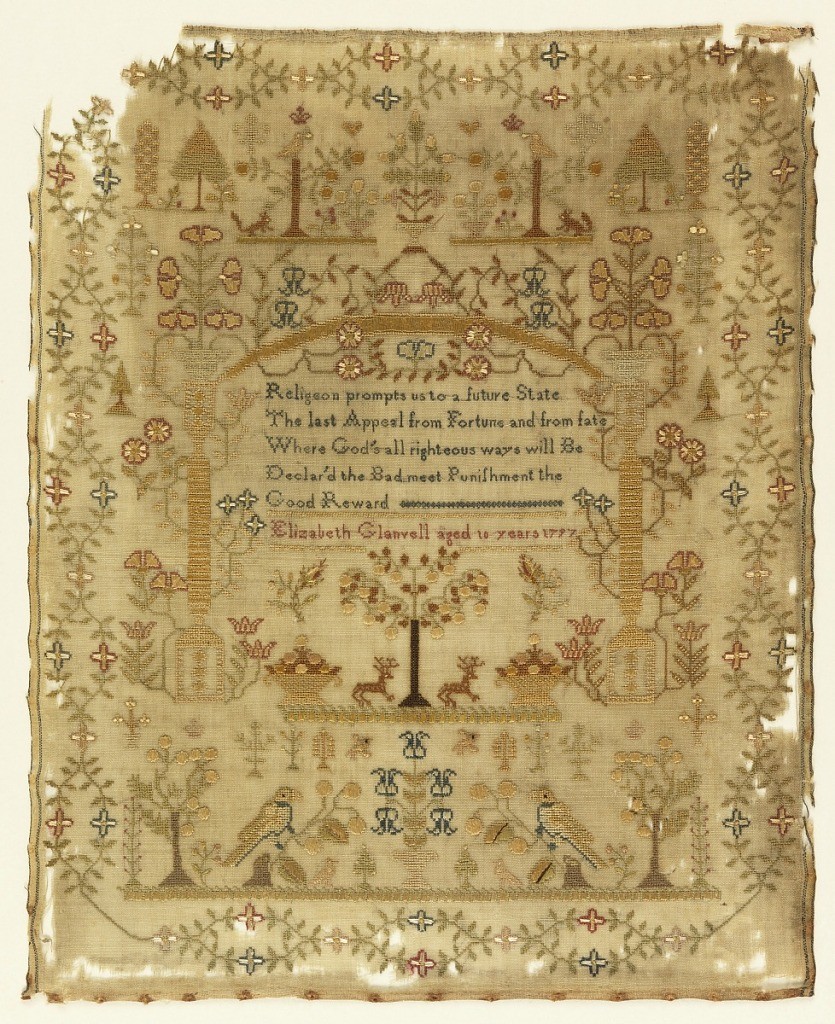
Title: Sampler
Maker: Elizabeth Glanvell
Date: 1797
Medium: silk embroidery on wool foundation Technique: counted and uncounted stitches; cross and satin stitches on plain weave foundation
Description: Floral border enclosing motifs and columns over a verse:
"Religeon prompts us to a future state
The last appeal from Fortune and from fate
Where God's all righteous ways will be
Declar'd the bad meet punishment and the Good reward.
Elizabeth Glanvell aged 10 years 1797"